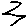
Label: zigzag